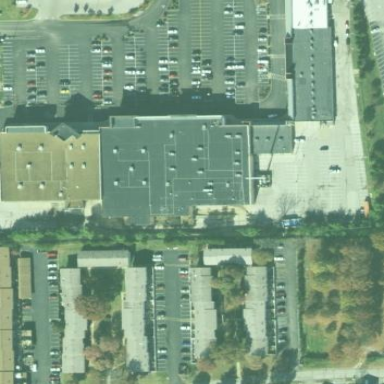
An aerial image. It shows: Building used as fitness center.